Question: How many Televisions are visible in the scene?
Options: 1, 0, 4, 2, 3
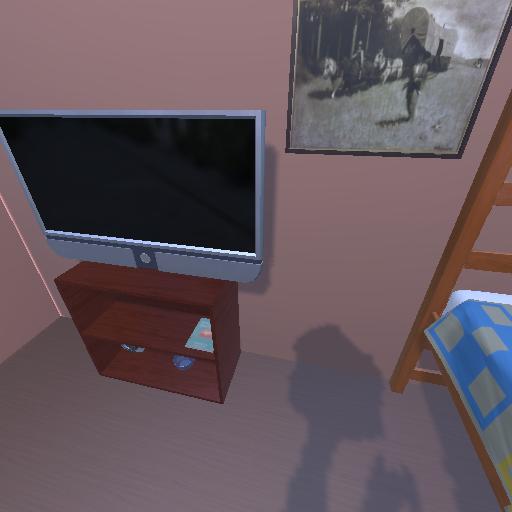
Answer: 1